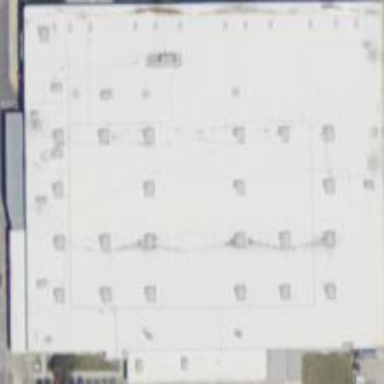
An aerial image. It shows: Wholesale shop within building.